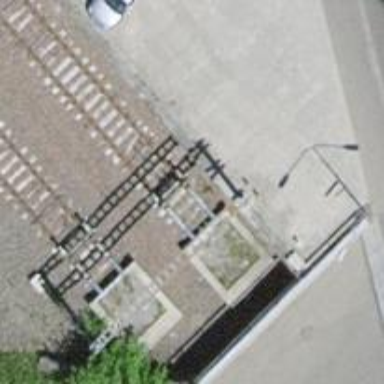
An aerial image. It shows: Railway buffer stop.